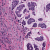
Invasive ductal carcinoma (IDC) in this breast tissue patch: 0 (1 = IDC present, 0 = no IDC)